Interaction volume radius: 10 \u00c5
Interaction volume height: 15 \u00c5
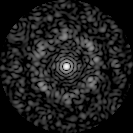
Disorder parameter: 0.7146